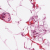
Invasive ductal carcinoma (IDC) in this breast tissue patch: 0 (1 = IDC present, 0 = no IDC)